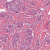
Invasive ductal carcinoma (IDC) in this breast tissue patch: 1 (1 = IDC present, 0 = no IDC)